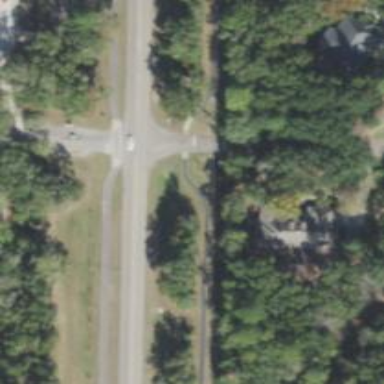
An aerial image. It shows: Unmarked road crossing.